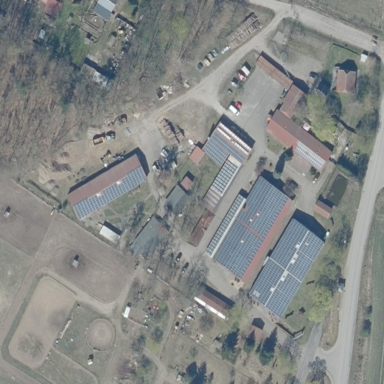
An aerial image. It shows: Farmyard area.